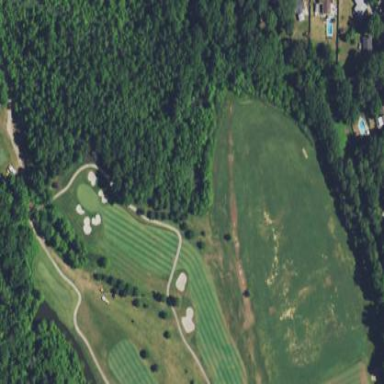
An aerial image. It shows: Grassy area used as driving range for golf.